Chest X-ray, AP view. Patient: 40 years old, sex F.
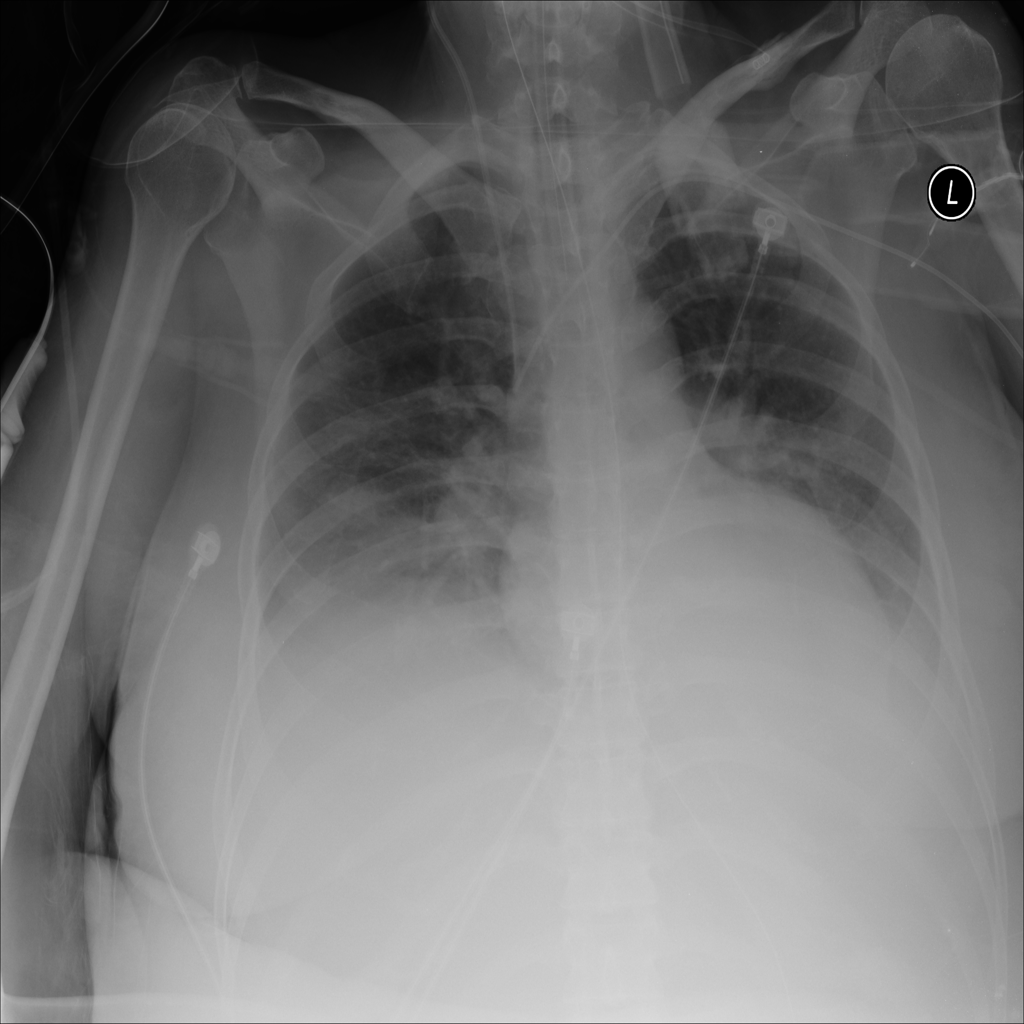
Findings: Effusion, Infiltration